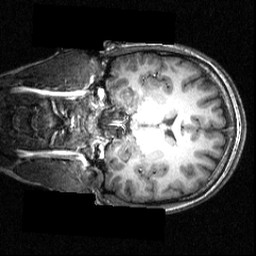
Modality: T1w
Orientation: coronal
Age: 20
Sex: female
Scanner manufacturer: siemens
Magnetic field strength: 3.951 T
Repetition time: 1.5 s
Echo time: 0.00335 s